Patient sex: M
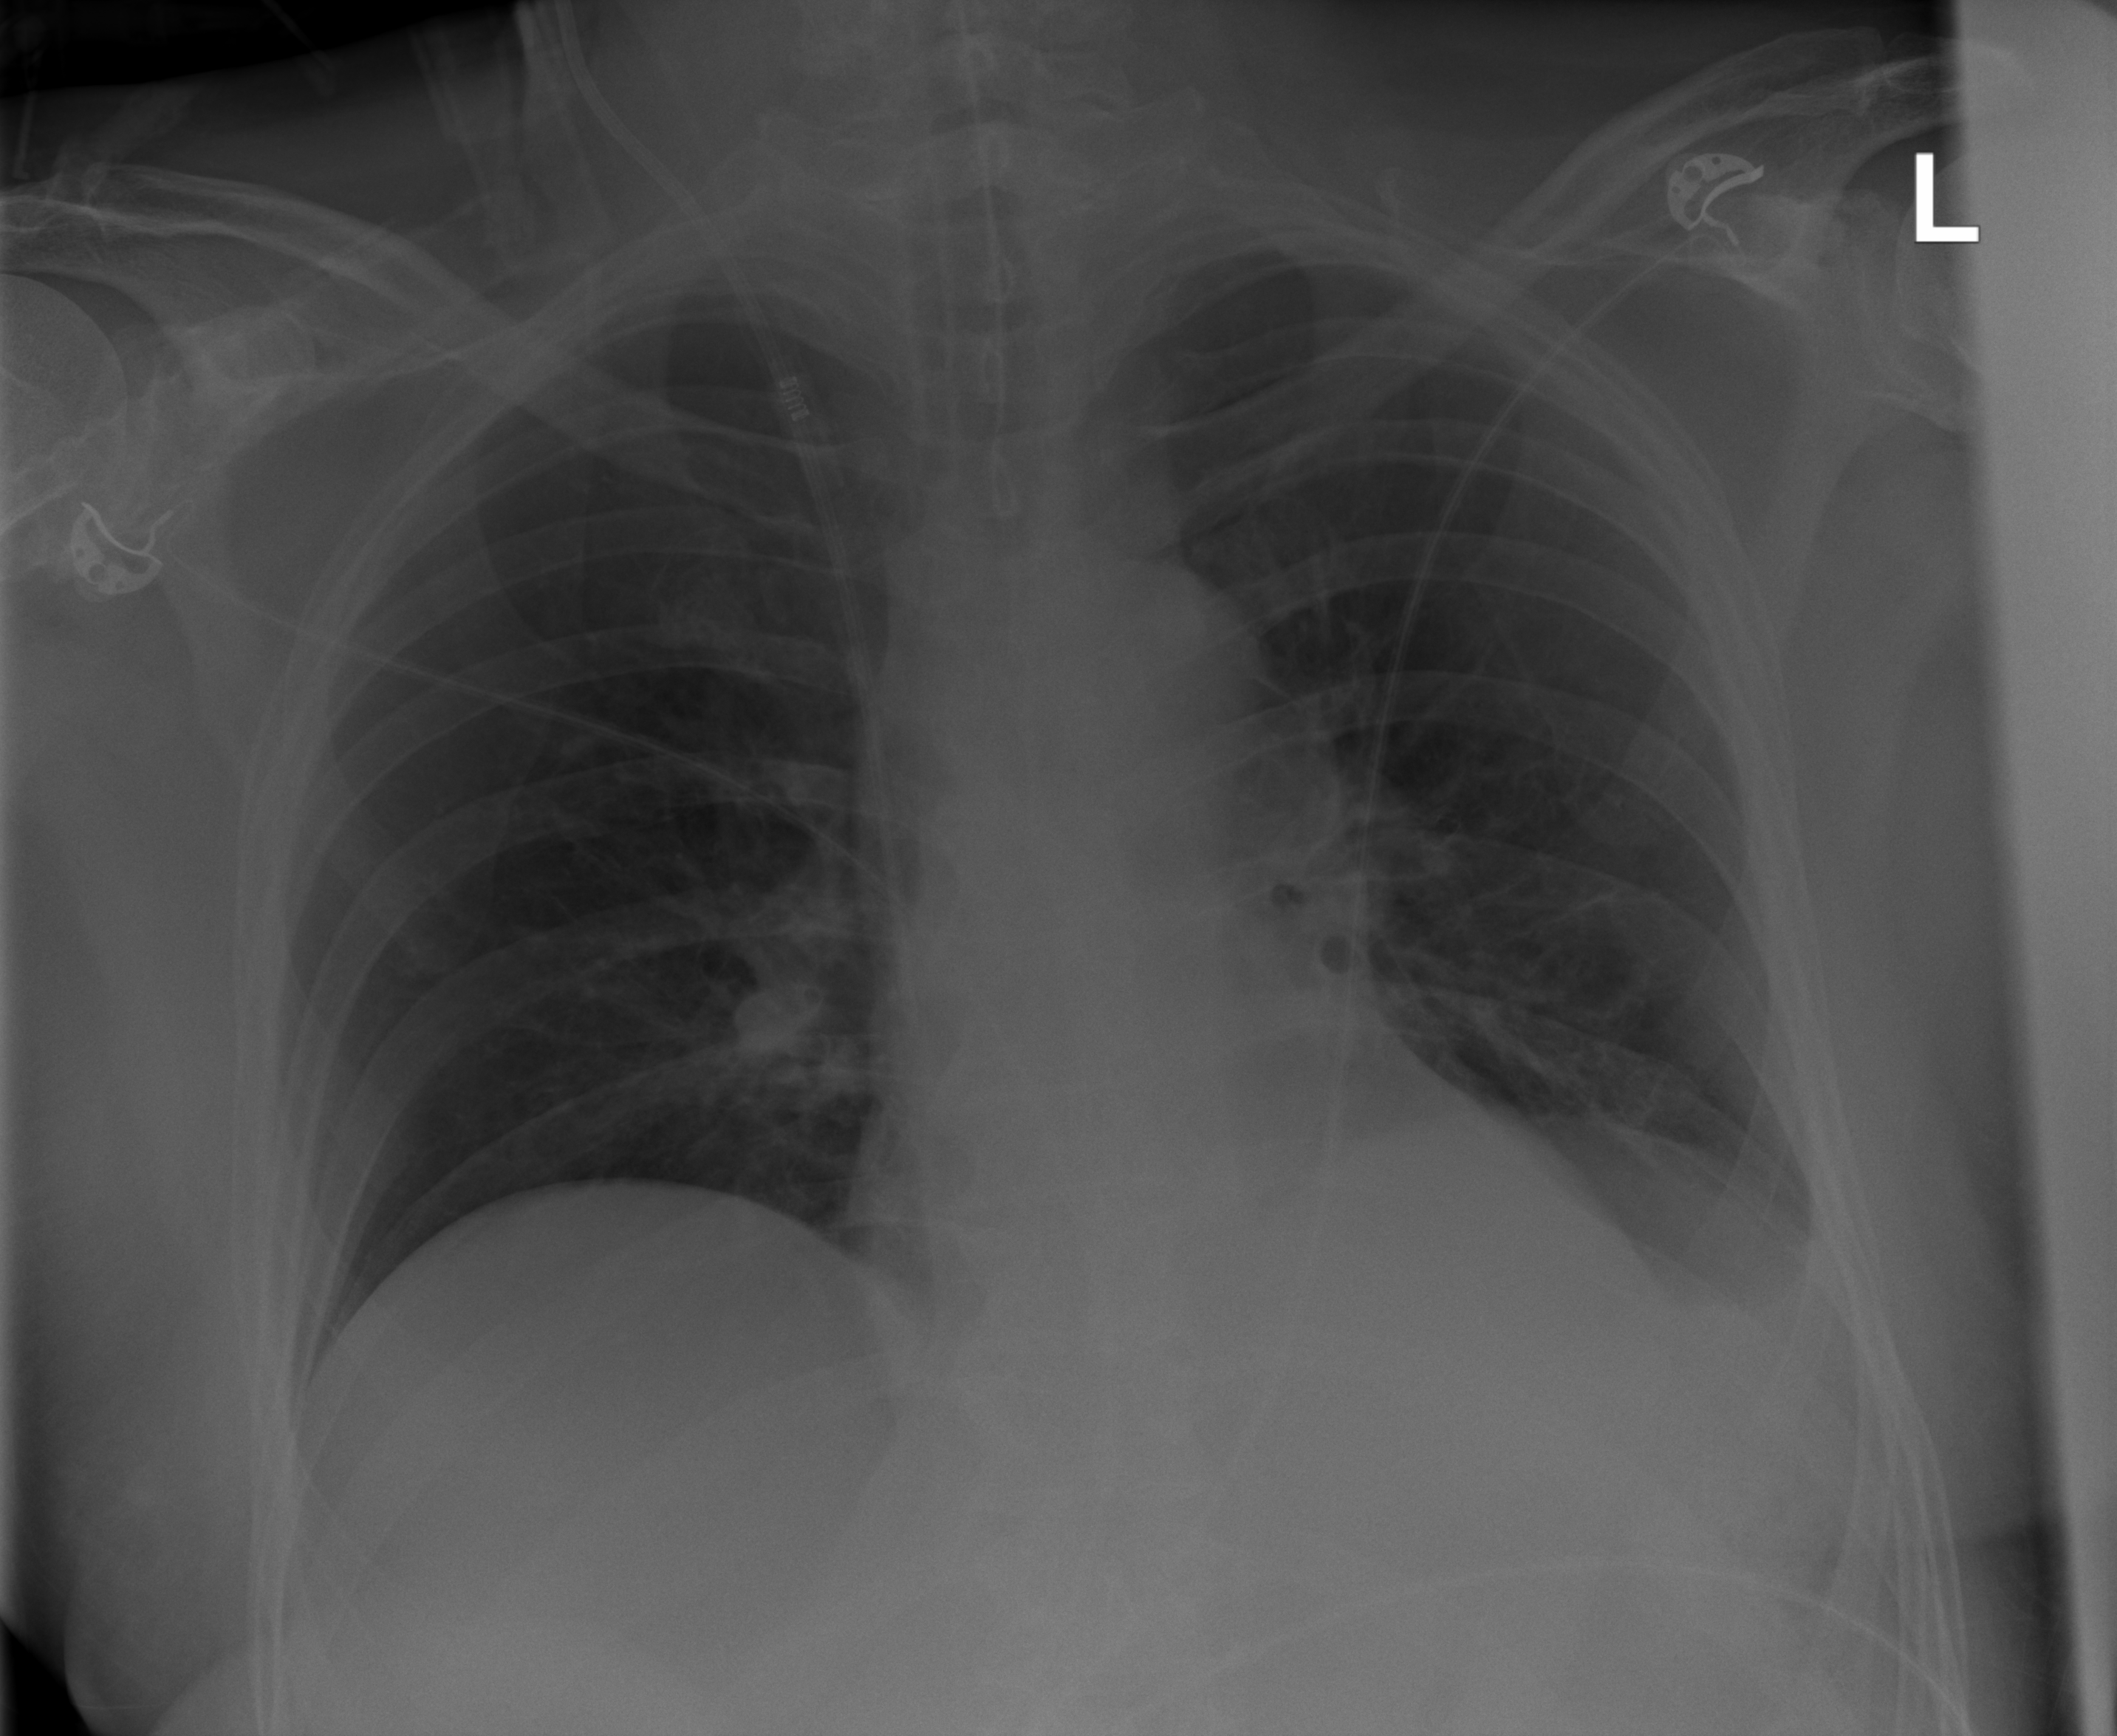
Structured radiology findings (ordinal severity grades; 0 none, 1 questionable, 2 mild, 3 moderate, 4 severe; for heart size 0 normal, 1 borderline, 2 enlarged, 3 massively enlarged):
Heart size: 0
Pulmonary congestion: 0
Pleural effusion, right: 0
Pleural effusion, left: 2
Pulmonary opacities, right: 0
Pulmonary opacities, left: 0
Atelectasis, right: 0
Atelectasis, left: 2